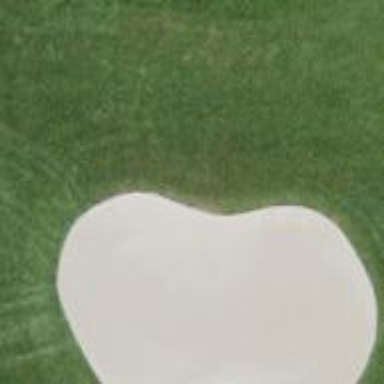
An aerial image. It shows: Sand bunker on golf course.